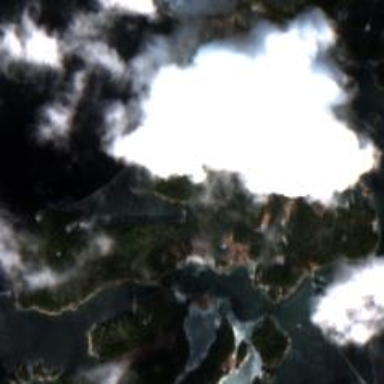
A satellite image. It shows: Island with natural coastline.